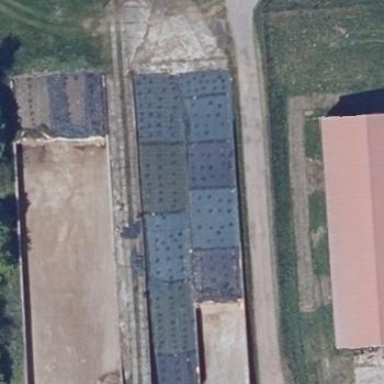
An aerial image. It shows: Bunker silo.